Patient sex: M
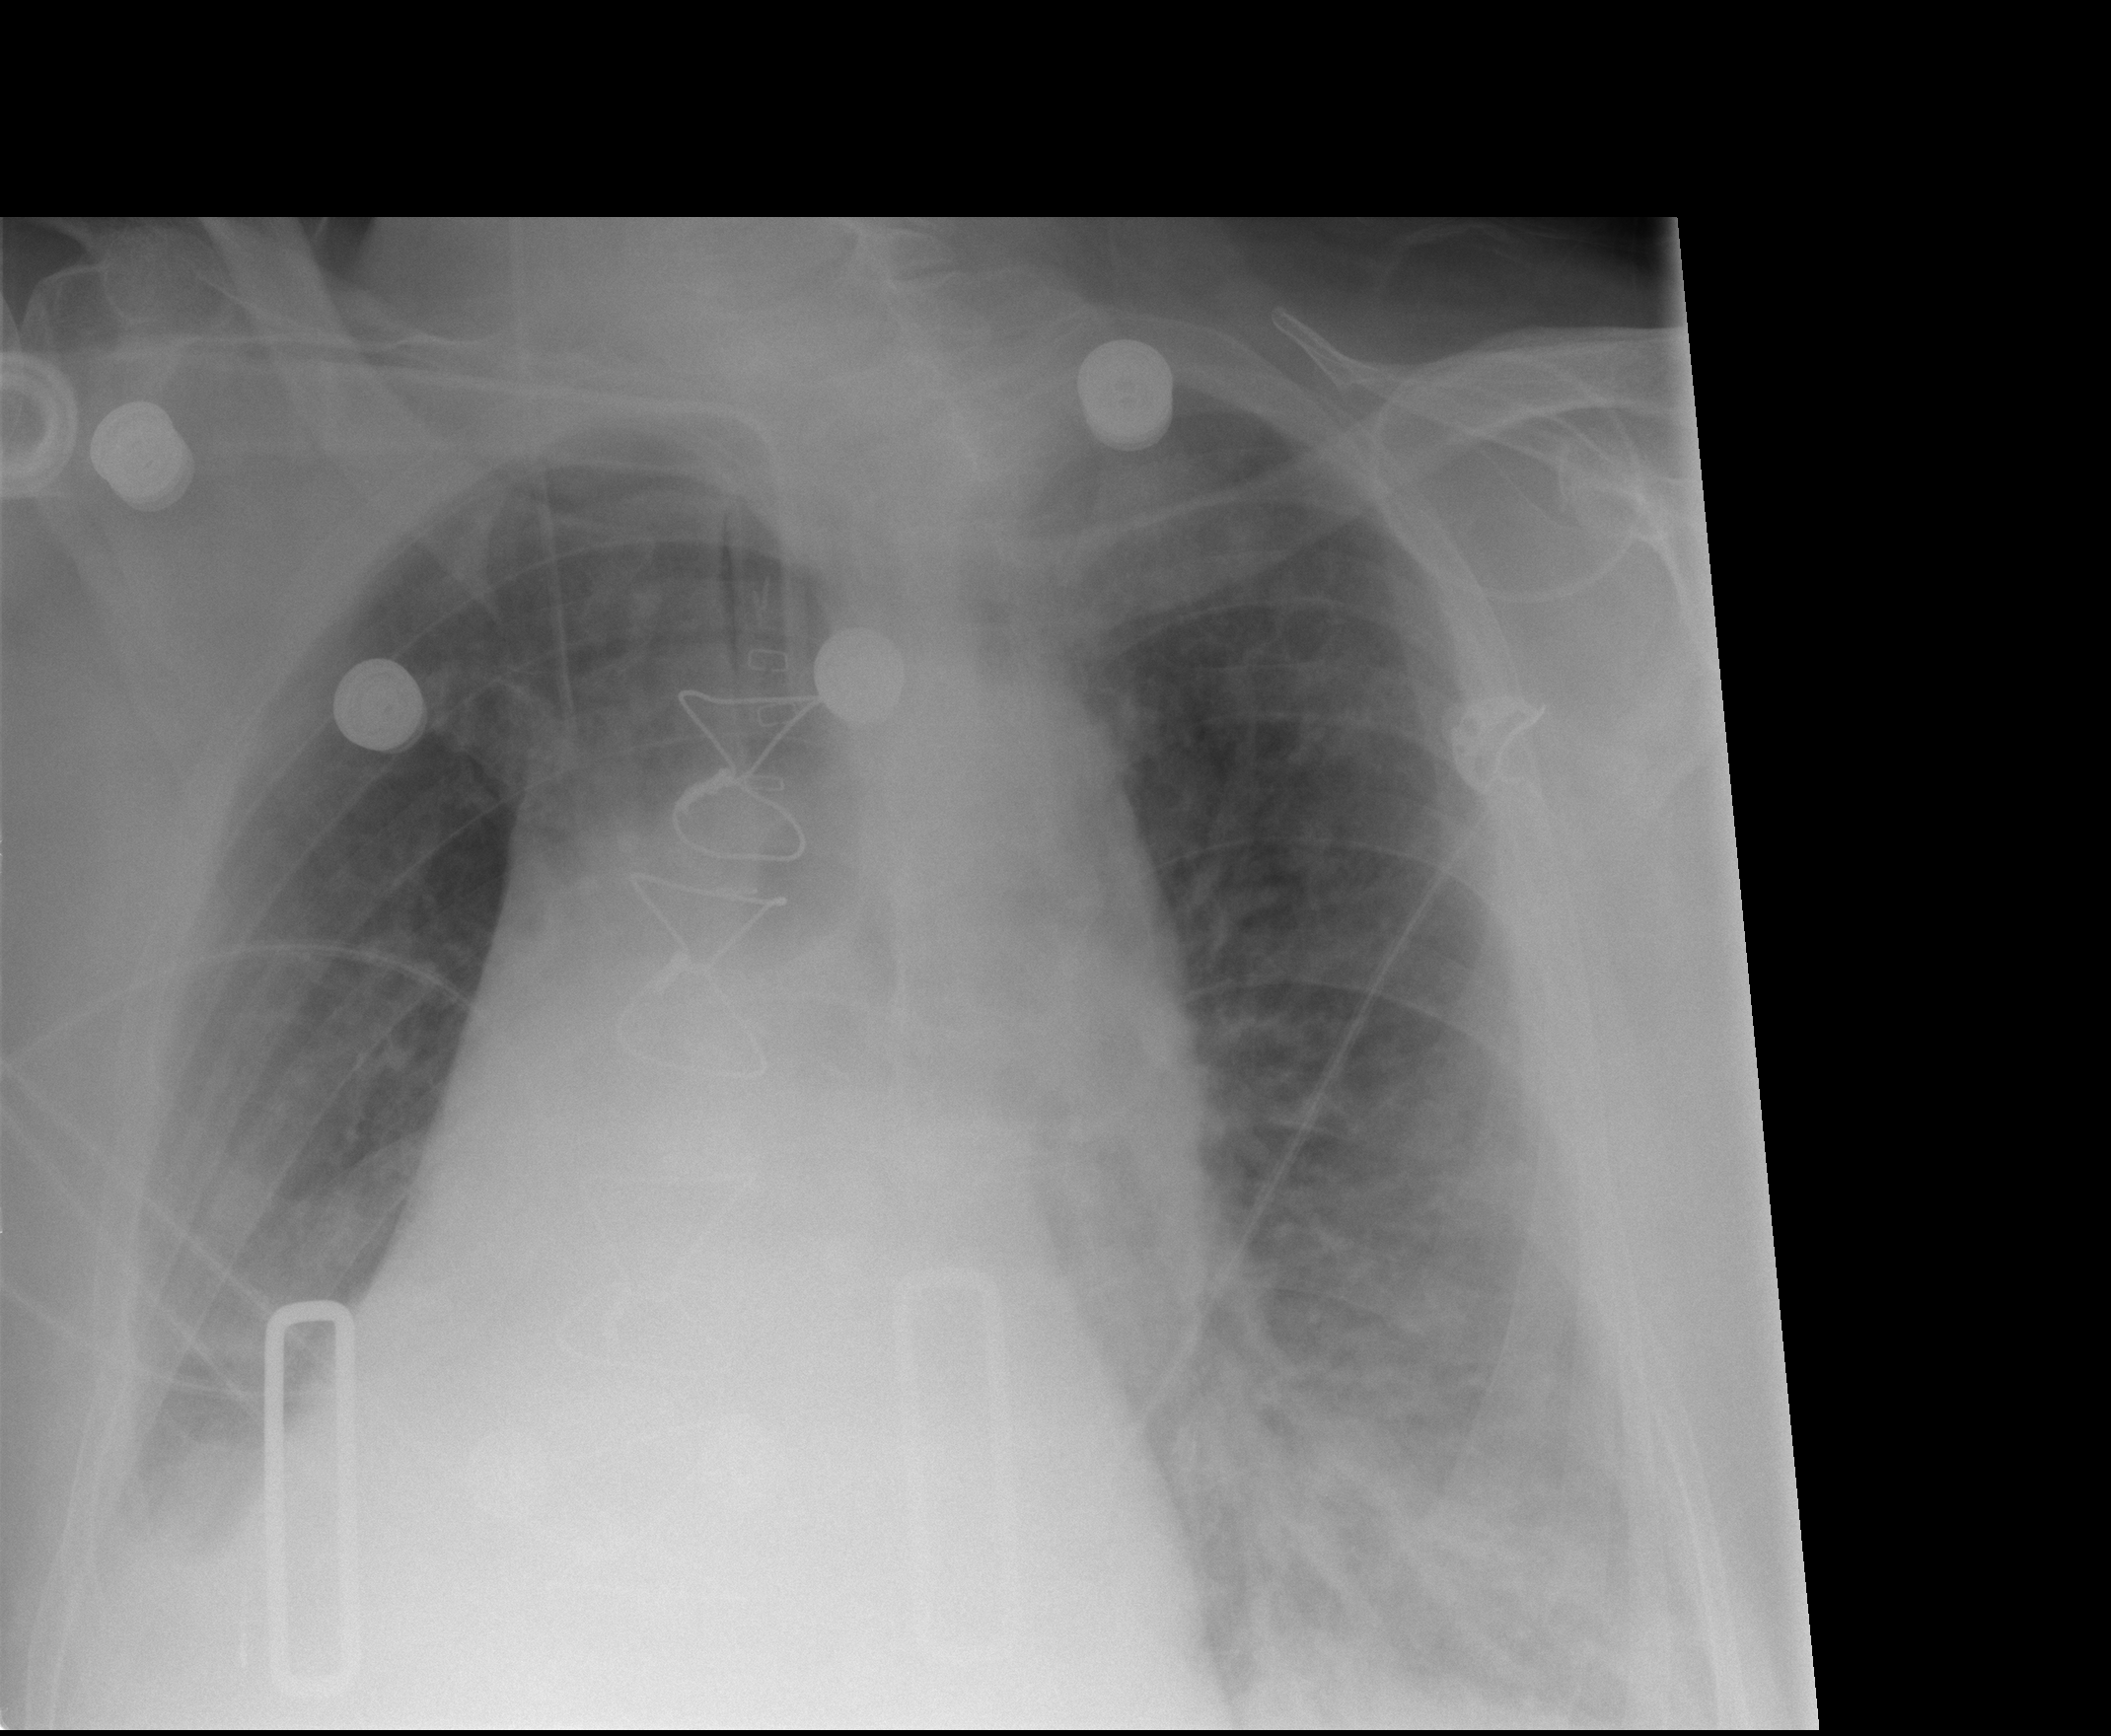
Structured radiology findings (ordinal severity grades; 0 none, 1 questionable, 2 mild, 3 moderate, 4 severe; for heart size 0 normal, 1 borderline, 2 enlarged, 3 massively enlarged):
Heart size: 3
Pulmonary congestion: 2
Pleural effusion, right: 2
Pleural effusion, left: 2
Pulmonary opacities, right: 1
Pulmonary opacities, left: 1
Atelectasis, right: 3
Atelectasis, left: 2